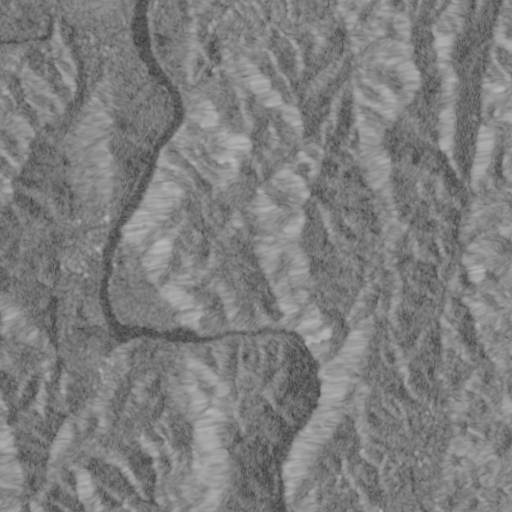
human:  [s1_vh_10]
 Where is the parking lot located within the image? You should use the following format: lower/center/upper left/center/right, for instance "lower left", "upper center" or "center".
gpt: The parking lot is located in the center left of the image.
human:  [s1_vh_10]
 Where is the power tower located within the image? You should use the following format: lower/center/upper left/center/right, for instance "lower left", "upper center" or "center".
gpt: The power tower is located in the lower right of the image.
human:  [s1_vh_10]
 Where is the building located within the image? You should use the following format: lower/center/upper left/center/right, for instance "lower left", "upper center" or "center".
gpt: There is no building in the image.

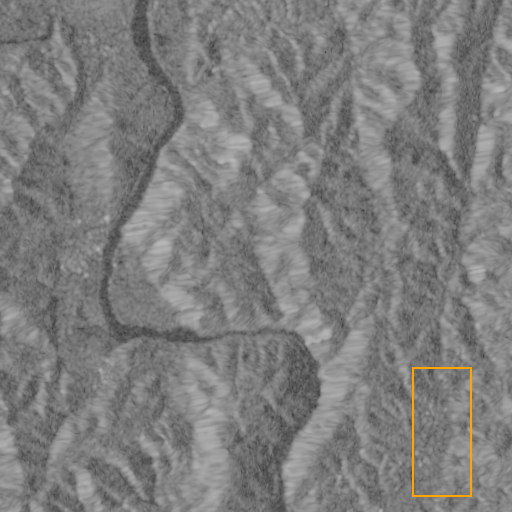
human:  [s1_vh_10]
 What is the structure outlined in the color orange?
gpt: The structure outlined in orange is a crop field.
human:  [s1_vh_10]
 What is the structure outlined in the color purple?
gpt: There is no purple outline.